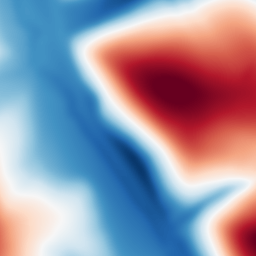
Category: multiscale
Decomposition family: dog
Decomposition parameters: sigma_low: 5
sigma_high: 100
Upsampling method: quadratic
Upsampling parameters: scale: 4
Upsampling scale: 4